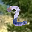
Label: 2